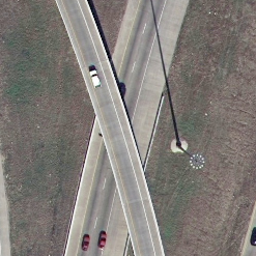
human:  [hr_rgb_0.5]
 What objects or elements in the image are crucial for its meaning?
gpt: overpass